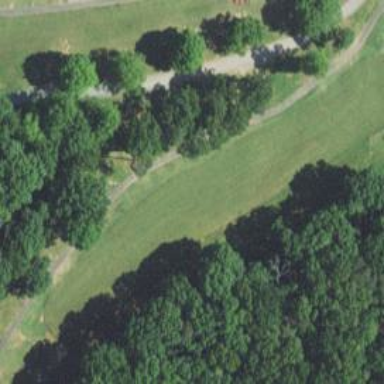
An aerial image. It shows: Golf hole.